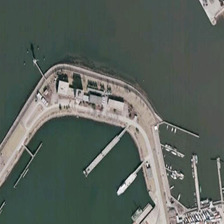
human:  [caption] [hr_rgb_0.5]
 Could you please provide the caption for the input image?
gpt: some boats are in a port near a wharf .

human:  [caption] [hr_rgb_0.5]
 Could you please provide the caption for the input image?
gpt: some boats are in a port near a wharf .

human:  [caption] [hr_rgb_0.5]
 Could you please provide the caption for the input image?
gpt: some boats are in a port near a wharf .

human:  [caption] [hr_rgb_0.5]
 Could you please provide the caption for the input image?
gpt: some boats are in a port near a wharf .

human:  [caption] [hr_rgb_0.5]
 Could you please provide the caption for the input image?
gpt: some boats are in a port near a wharf .